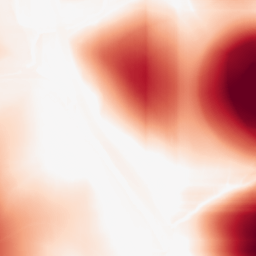
Category: morphological
Decomposition family: rolling_ball
Decomposition parameters: radius: 100
Upsampling method: bspline
Upsampling parameters: scale: 8
Upsampling scale: 8